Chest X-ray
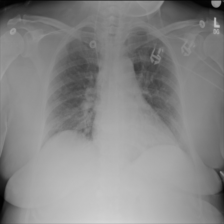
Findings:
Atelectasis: negative
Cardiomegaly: negative
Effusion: negative
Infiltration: negative
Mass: negative
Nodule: negative
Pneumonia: negative
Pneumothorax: negative
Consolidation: negative
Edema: negative
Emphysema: negative
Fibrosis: negative
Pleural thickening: negative
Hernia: negative